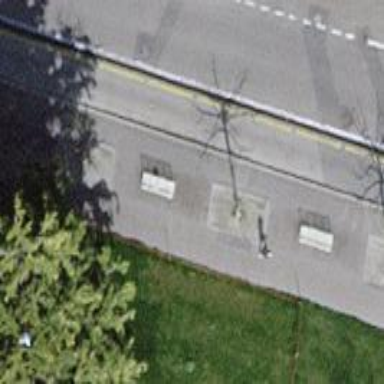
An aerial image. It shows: White bench.